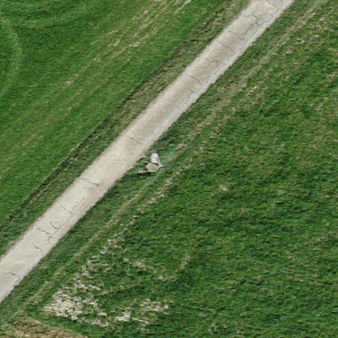
Label: other